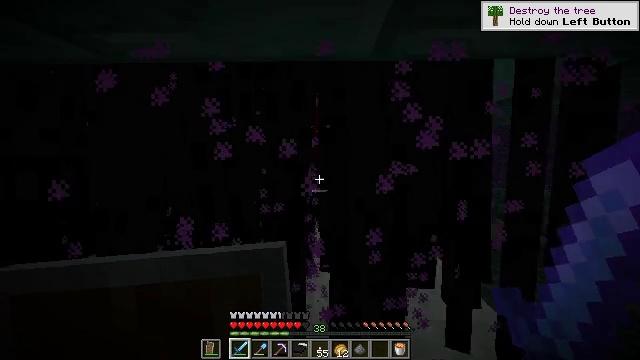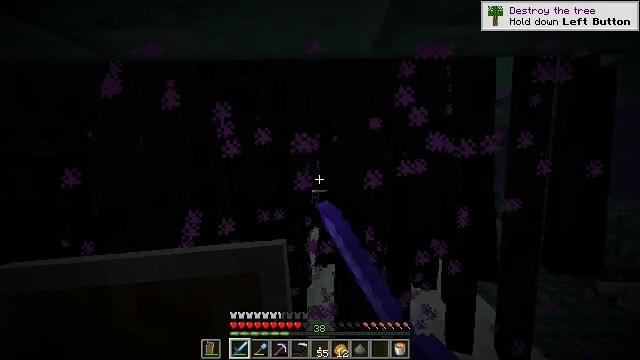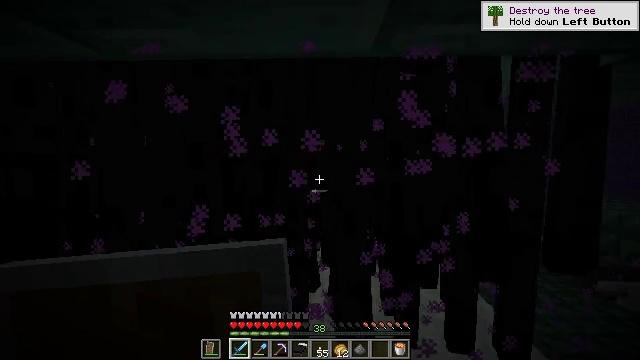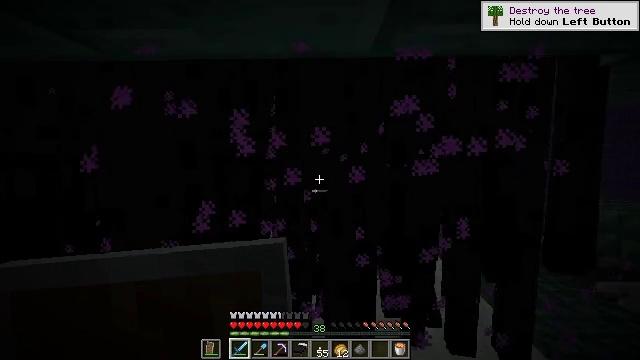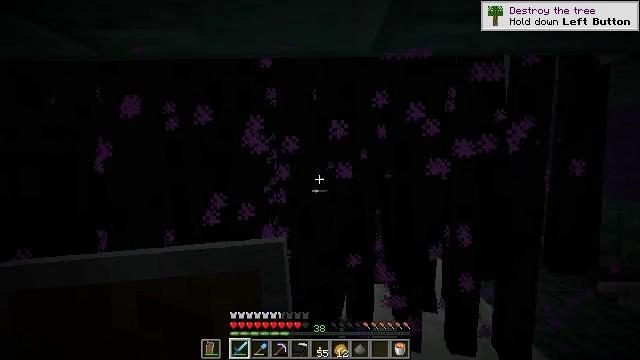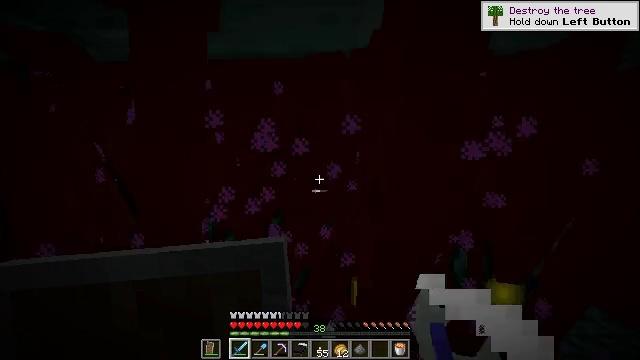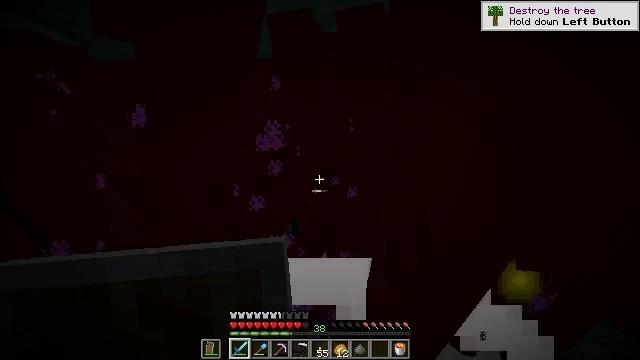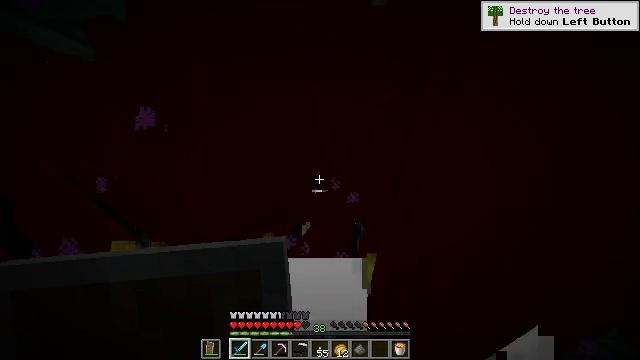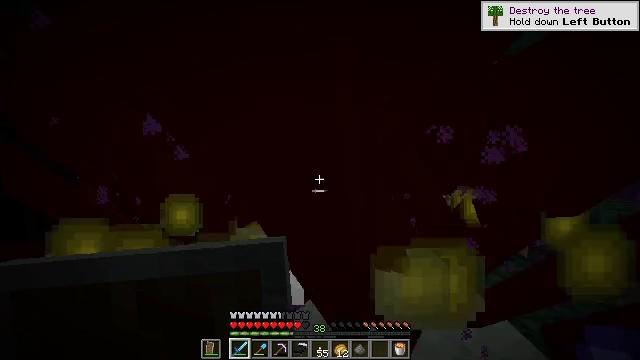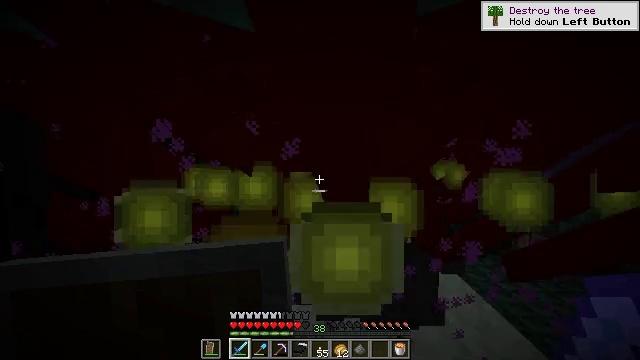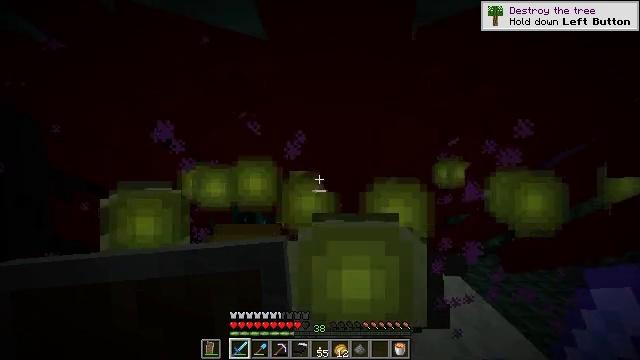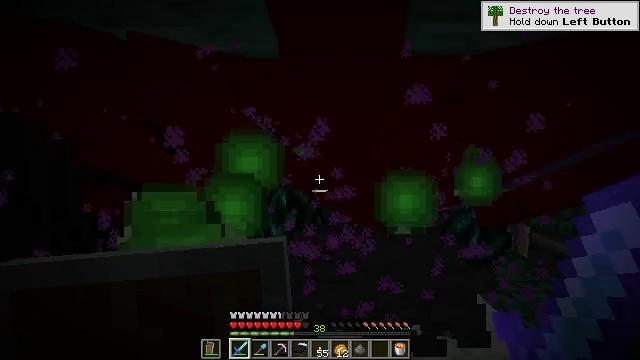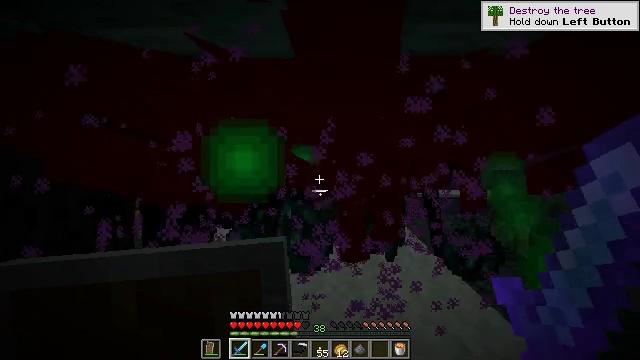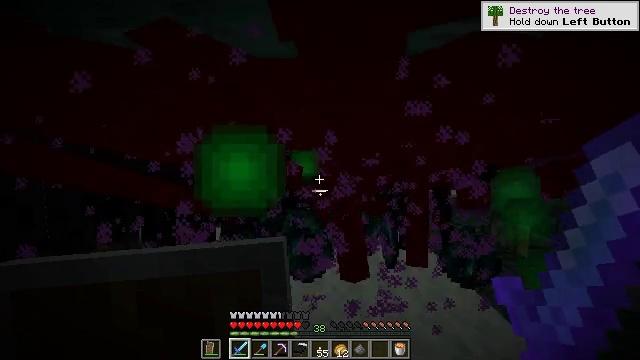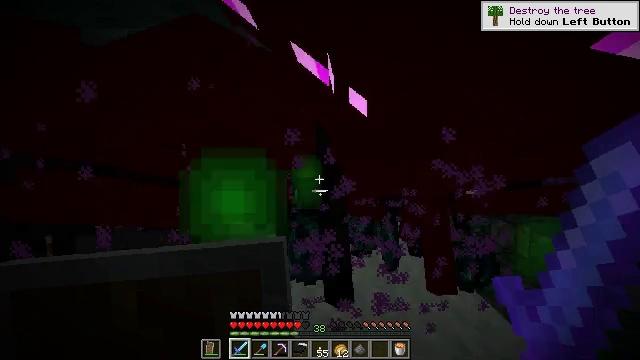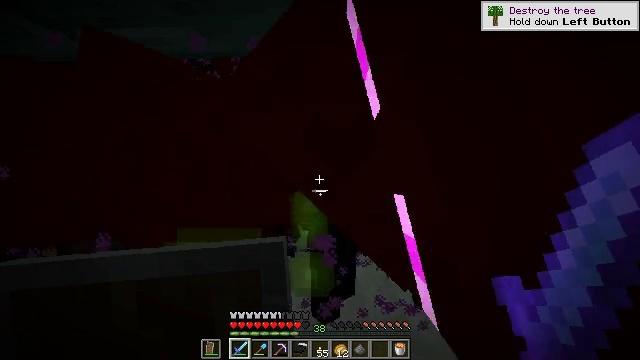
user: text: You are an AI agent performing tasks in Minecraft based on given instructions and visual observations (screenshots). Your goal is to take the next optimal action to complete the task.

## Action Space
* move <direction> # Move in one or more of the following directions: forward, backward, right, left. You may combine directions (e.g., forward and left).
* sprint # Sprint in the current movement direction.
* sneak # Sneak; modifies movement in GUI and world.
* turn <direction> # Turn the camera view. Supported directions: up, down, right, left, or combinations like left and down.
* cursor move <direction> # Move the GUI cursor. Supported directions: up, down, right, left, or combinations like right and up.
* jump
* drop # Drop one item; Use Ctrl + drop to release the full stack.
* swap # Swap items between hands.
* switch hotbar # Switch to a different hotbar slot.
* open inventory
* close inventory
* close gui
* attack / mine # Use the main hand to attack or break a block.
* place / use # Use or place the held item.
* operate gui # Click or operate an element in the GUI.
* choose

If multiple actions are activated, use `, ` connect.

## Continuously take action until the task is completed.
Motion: motion action
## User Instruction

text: Hunt the enderman.
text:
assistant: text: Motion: attack / mine
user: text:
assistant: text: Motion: attack / mine
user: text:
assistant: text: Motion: attack / mine
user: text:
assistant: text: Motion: attack / mine
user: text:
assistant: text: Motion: no_op
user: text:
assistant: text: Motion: no_op
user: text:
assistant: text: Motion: no_op
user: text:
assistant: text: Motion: no_op
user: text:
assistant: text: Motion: no_op
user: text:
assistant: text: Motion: no_op
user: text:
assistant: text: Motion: no_op
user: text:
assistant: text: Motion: no_op
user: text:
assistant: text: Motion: no_op
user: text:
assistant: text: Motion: no_op
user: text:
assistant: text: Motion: no_op
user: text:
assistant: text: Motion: no_op
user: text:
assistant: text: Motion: no_op
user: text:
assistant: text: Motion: no_op
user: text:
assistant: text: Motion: no_op
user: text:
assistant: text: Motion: no_op
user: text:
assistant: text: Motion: no_op
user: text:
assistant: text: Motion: no_op
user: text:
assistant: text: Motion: no_op
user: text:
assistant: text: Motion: no_op
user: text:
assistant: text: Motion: no_op
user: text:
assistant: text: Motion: no_op
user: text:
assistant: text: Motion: no_op
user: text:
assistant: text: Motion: no_op
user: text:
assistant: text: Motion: no_op
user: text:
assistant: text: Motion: no_op